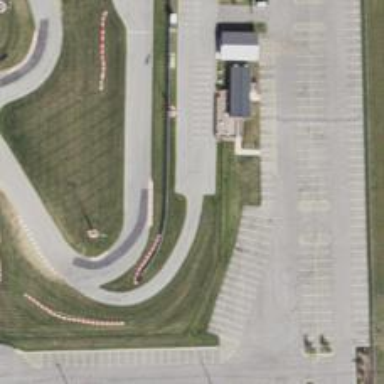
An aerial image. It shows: Raceway for motor sports.